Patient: sex M, age 66
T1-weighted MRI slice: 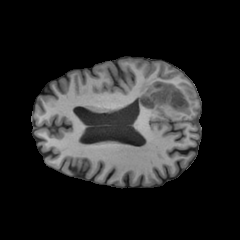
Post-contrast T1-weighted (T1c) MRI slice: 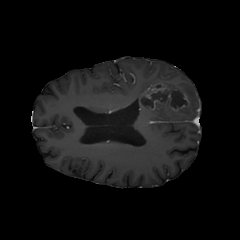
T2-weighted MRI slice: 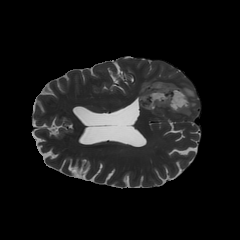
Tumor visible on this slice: yes
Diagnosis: Glioblastoma, IDH-wildtype
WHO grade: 4